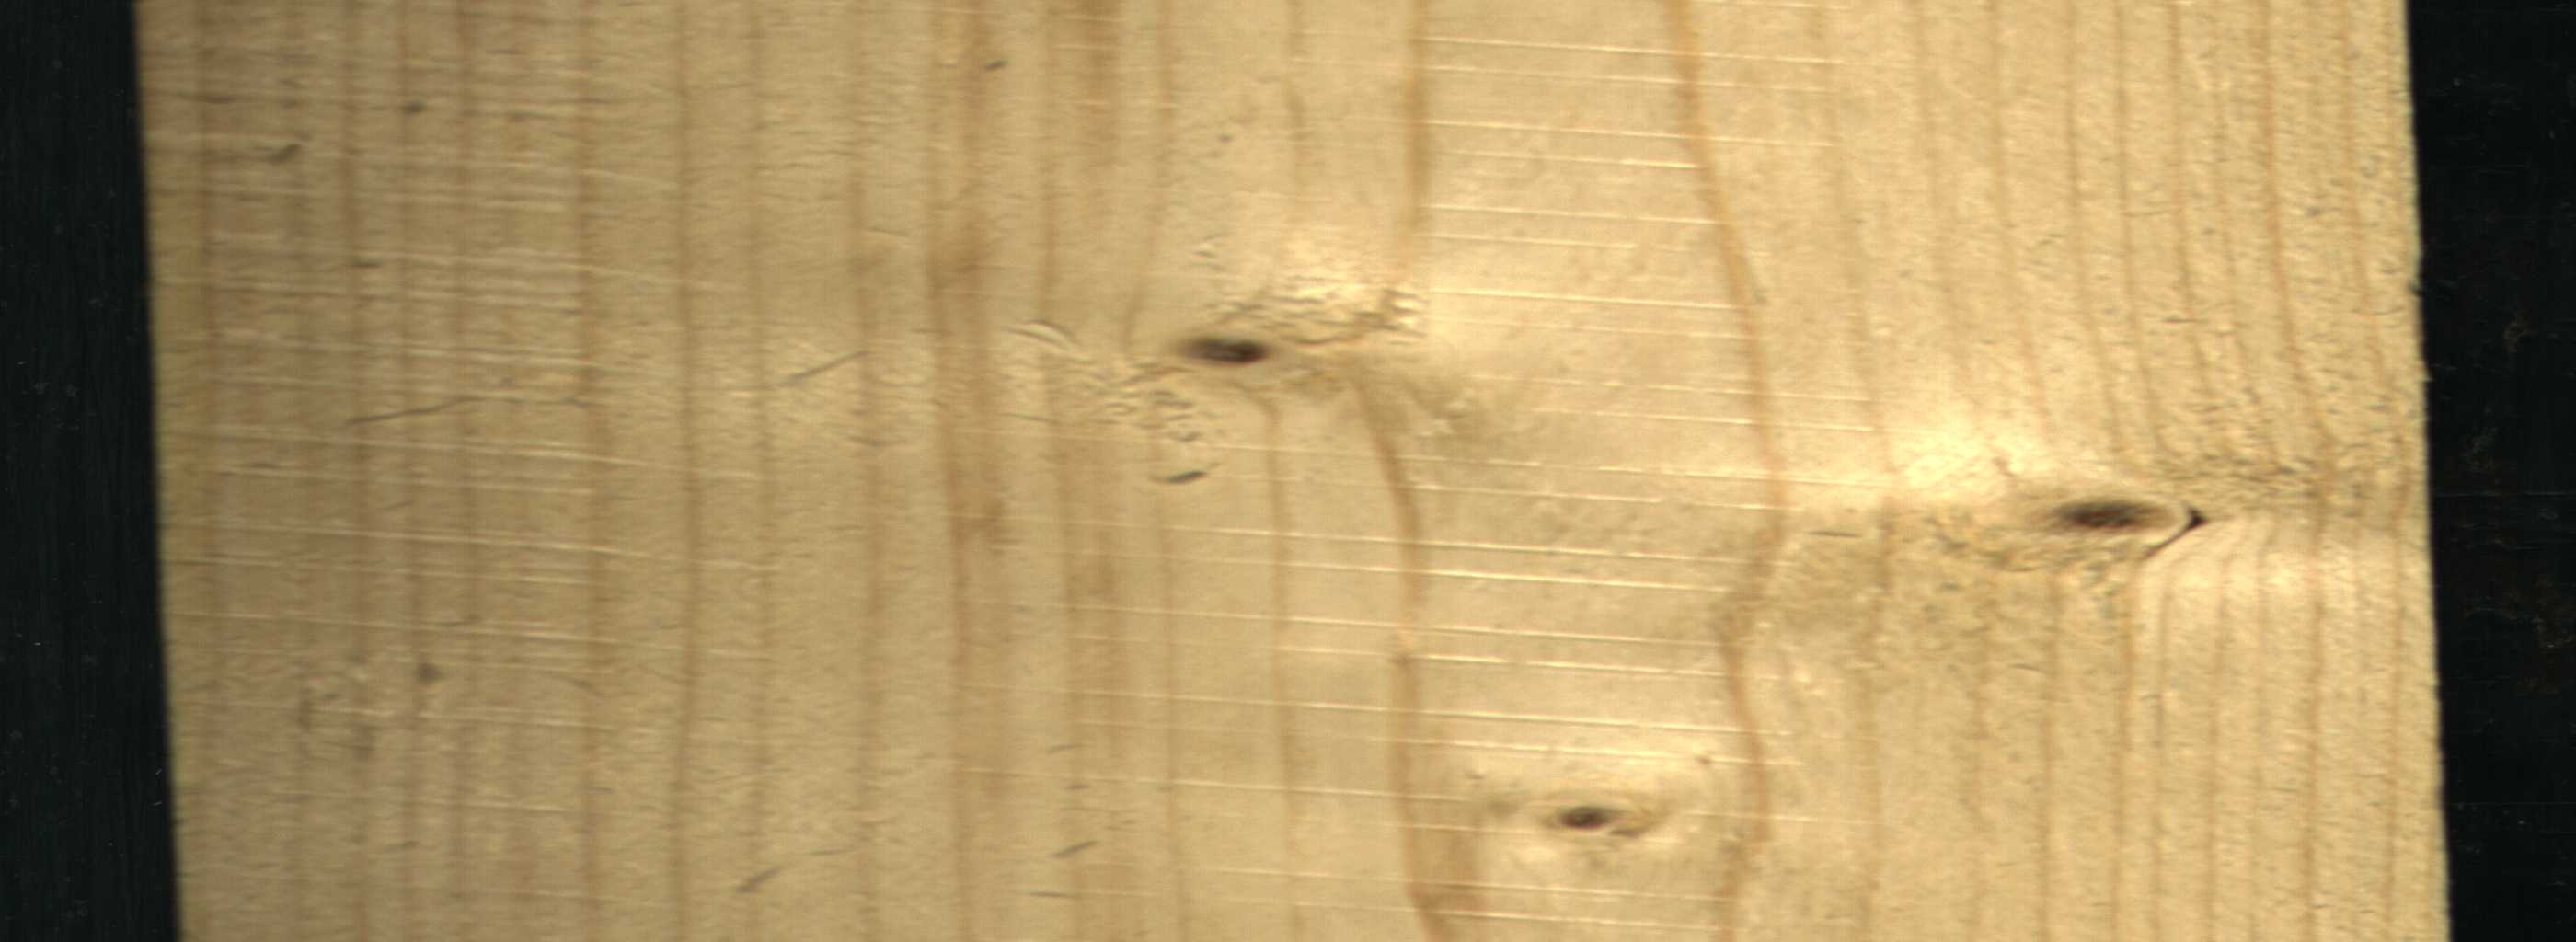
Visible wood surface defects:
Live_Knot
Live_Knot
Live_Knot